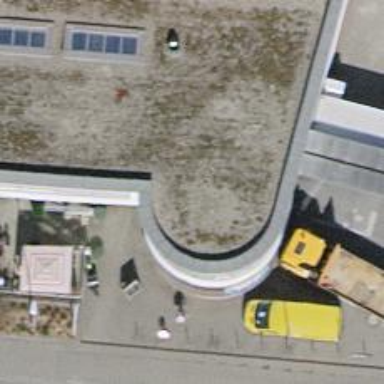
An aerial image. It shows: Arts centre.